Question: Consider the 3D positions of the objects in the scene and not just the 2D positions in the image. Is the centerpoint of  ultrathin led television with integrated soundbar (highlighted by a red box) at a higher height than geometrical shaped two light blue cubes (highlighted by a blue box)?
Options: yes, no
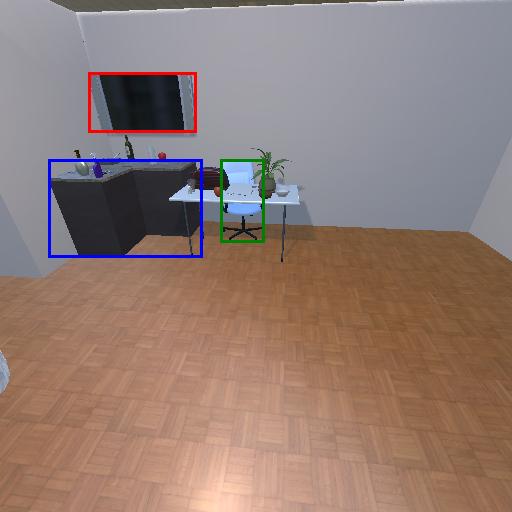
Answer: yes